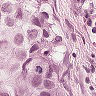
Metastatic tissue present: yes